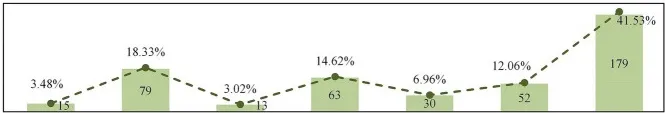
The frequency of physical discomfort types due to hot days.
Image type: pathology (immunostaining)